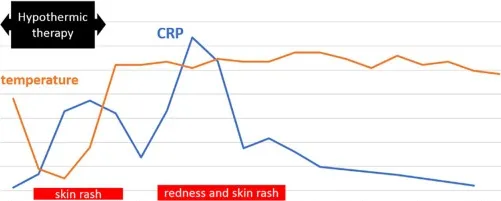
Patient course.
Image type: pathology (immunostaining)